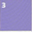
Piece: xx